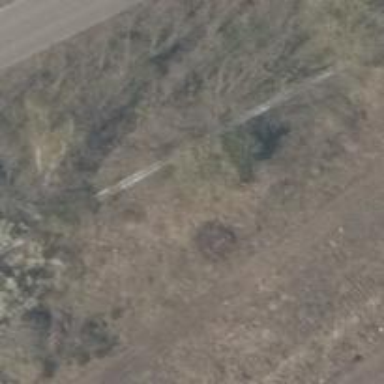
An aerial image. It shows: Abandoned railway yard.